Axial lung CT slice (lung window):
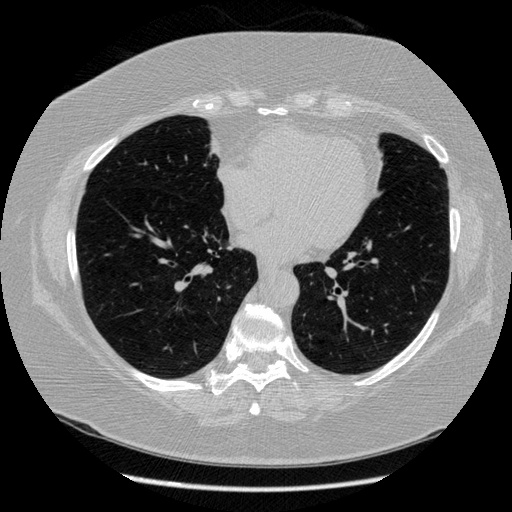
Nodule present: no